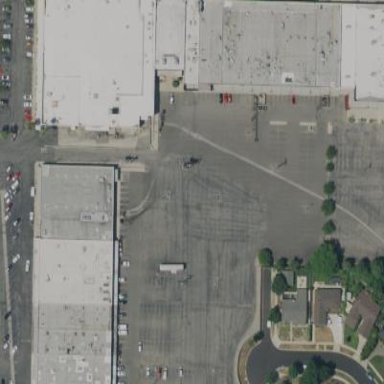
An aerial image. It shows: Retail area with mall.